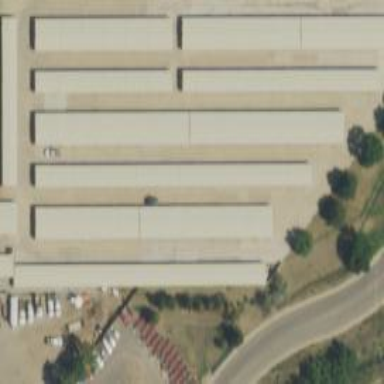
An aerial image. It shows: Storage rental shop.